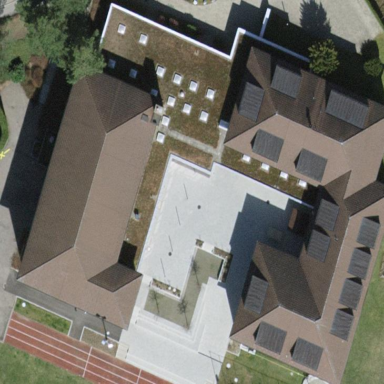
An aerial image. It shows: School building.